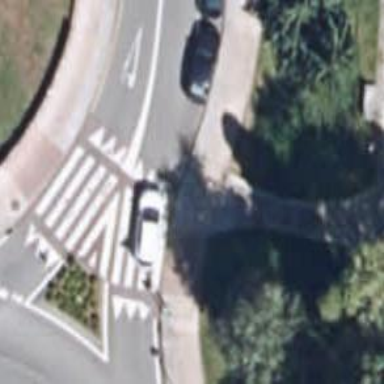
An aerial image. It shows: Pedestrian road.